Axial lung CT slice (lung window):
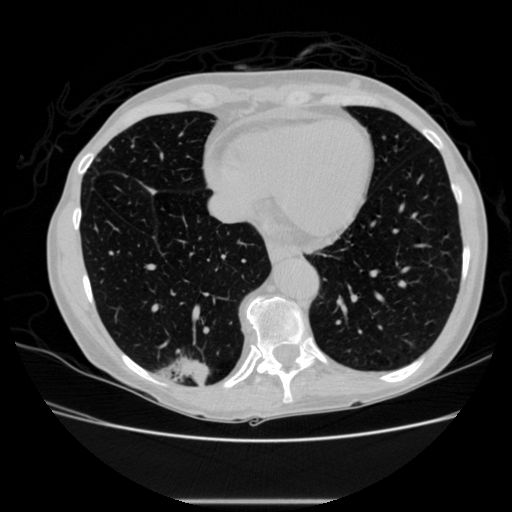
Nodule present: no